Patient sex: F
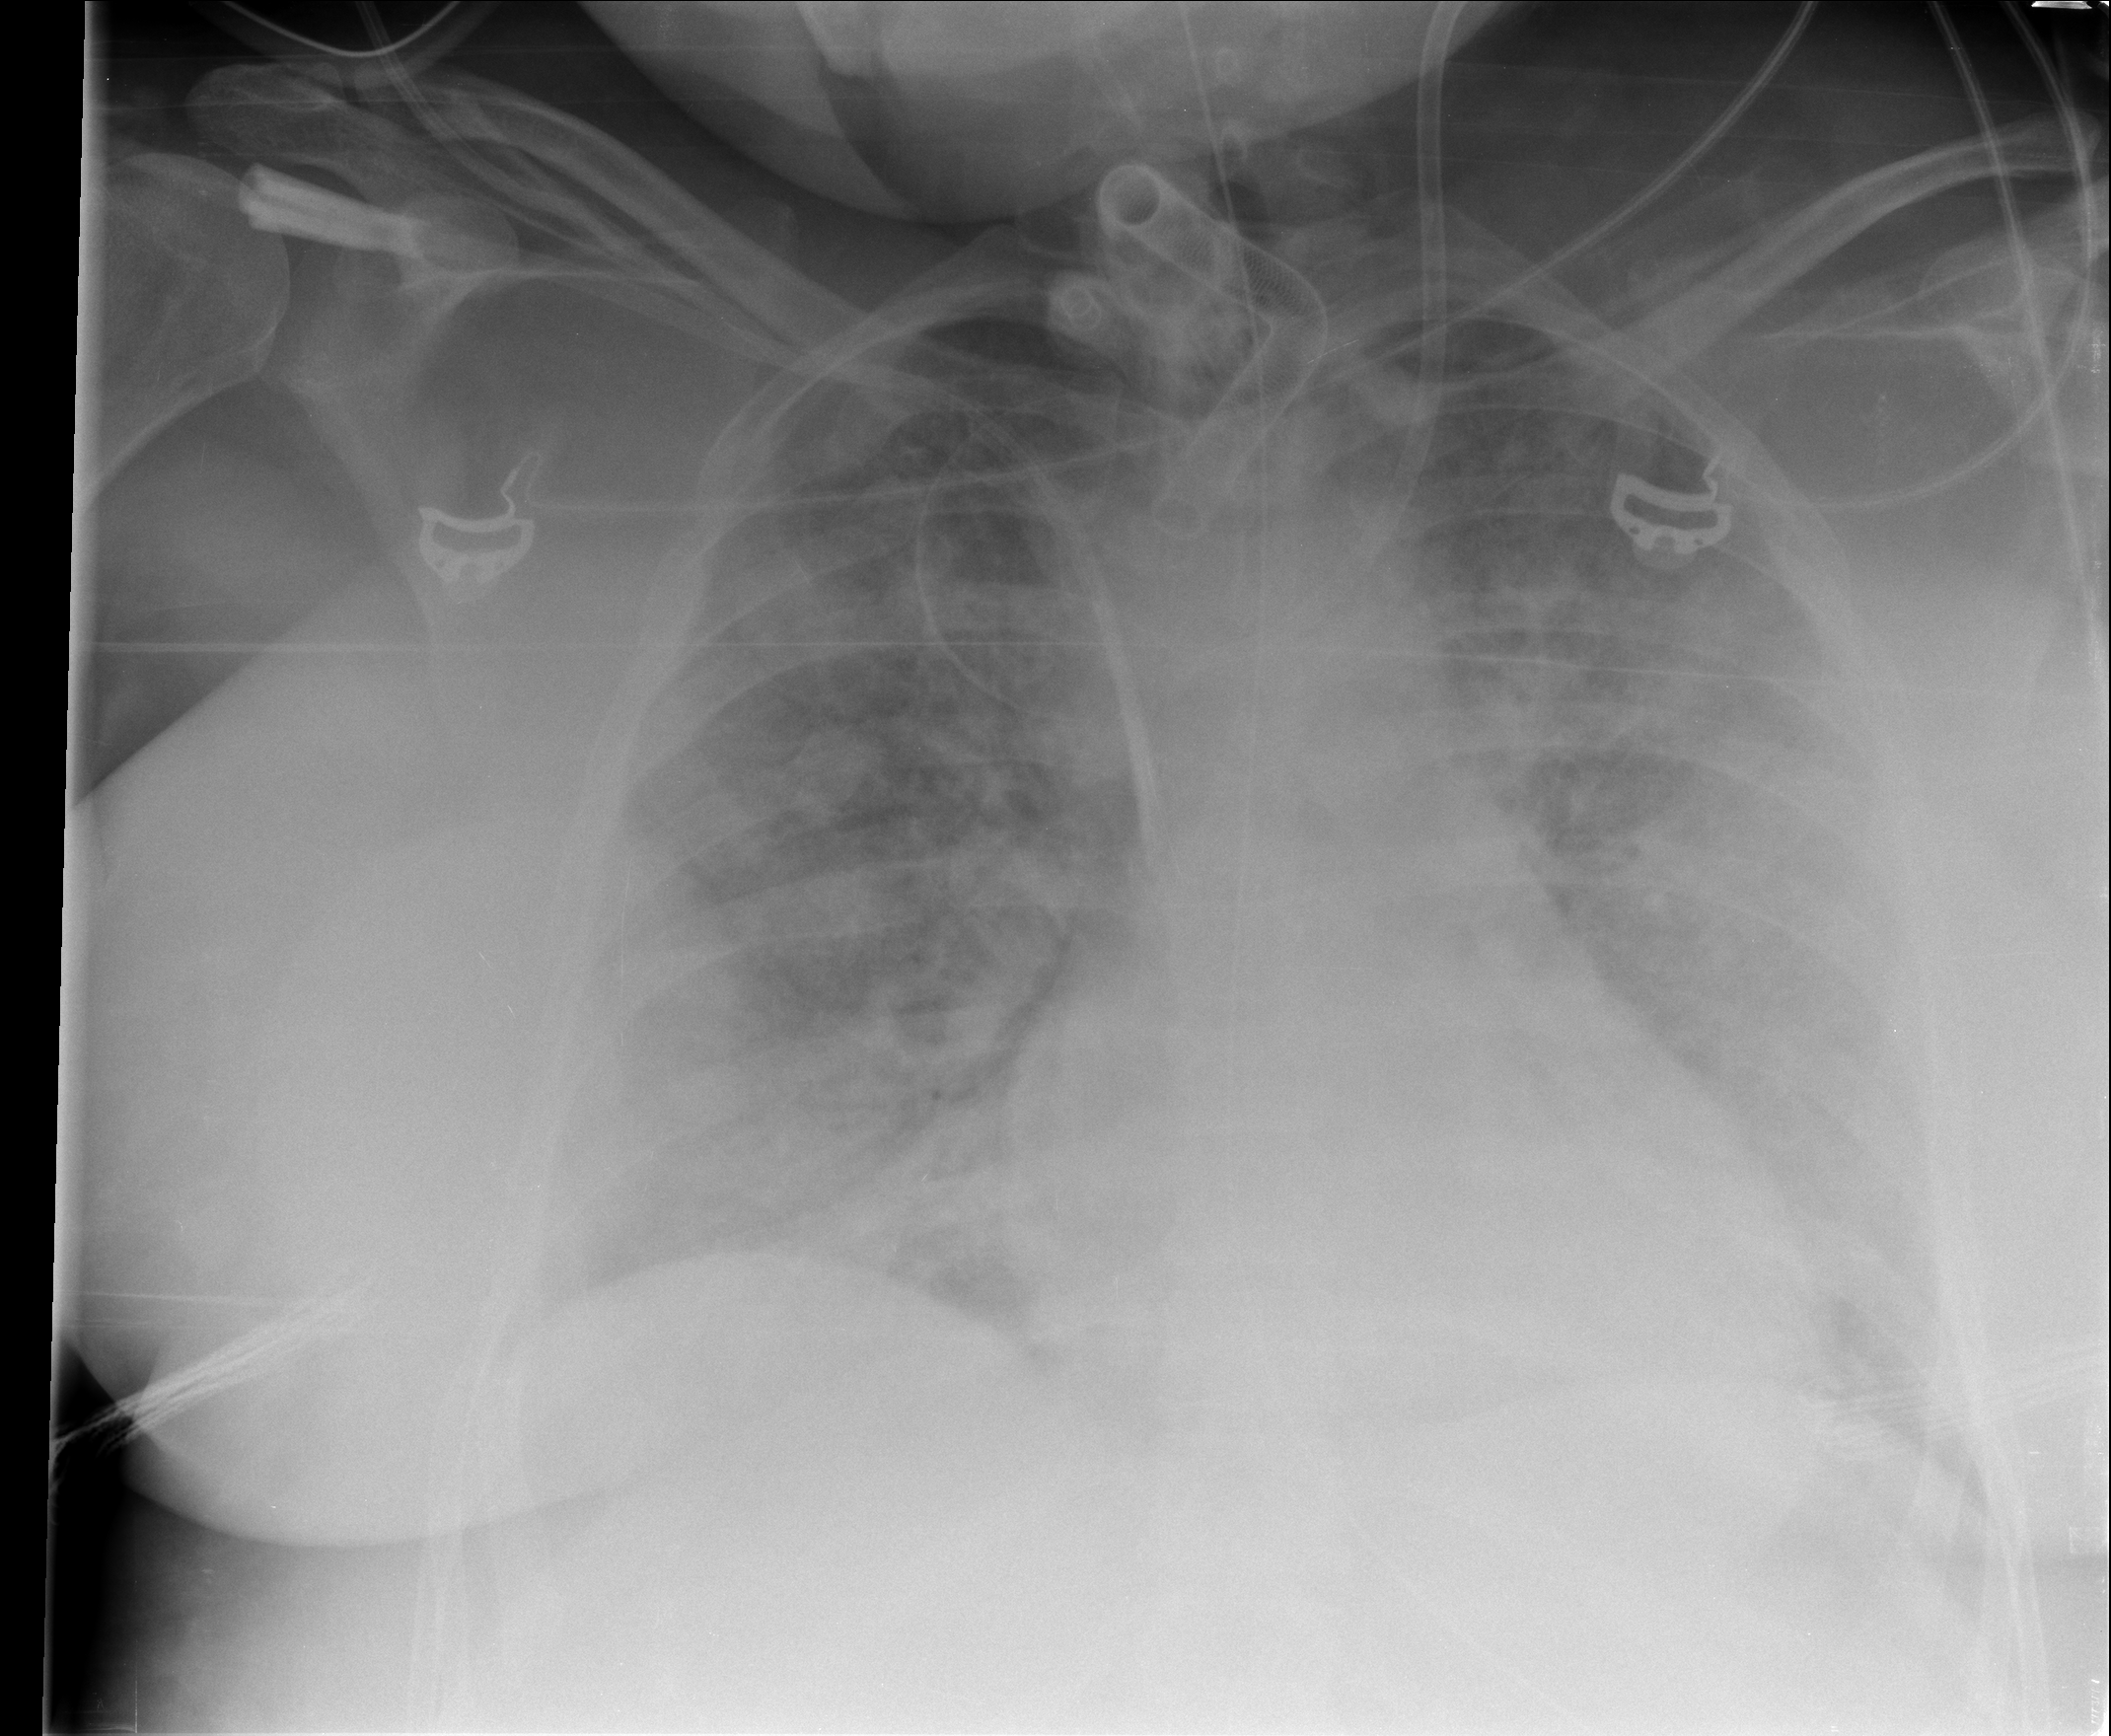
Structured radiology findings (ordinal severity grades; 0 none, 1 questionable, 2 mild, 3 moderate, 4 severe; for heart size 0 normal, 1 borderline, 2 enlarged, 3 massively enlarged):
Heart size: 0
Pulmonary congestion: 2
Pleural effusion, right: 2
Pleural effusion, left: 2
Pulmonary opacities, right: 4
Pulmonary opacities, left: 4
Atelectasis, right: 2
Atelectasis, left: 2